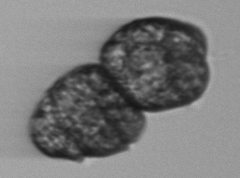
Label: Margalefidinium